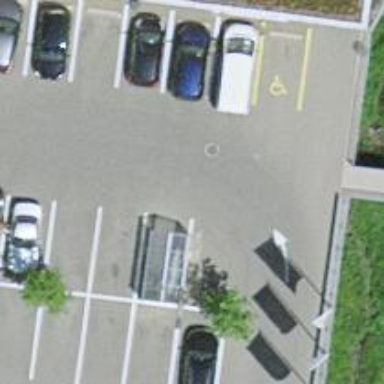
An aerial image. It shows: Parking aisle designated as service road.